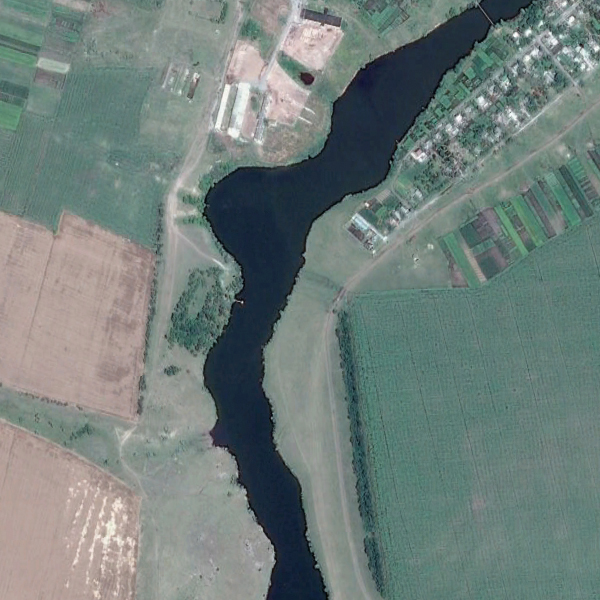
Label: River